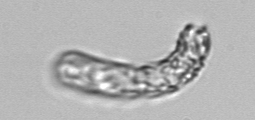
Label: Guinardia_striata